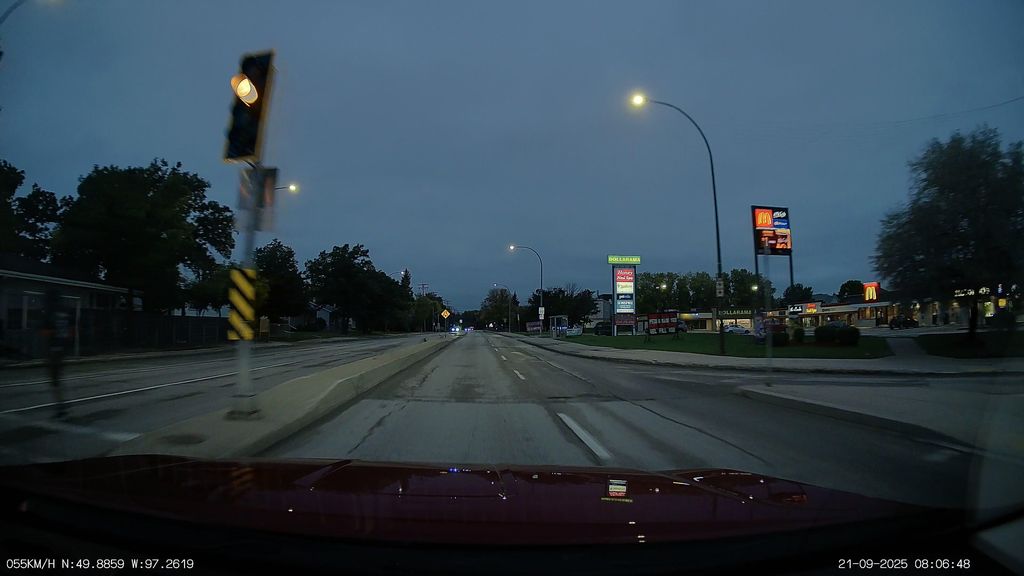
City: winnipeg